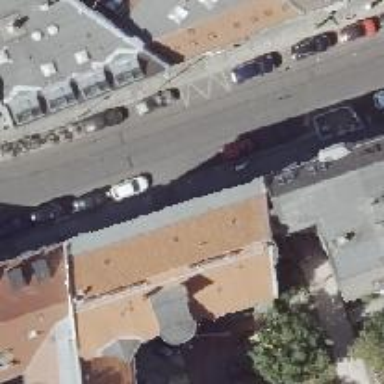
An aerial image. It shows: Parallel parking lane.